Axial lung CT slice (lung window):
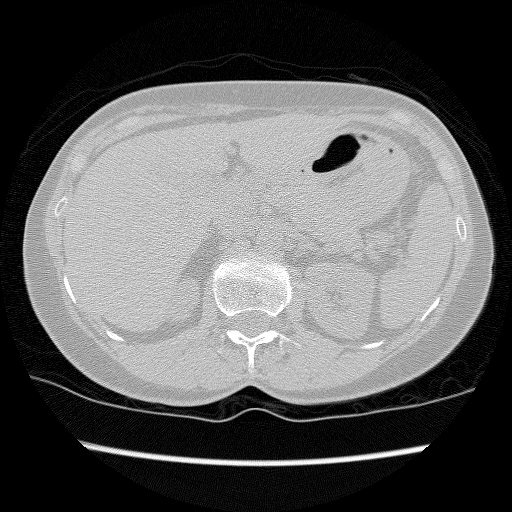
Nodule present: no